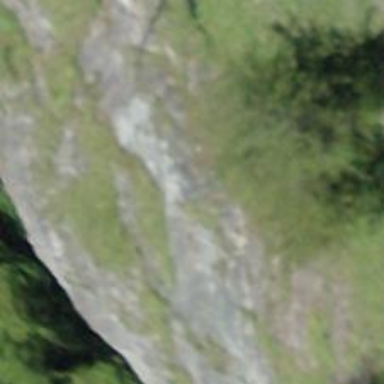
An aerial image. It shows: Natural cliff.